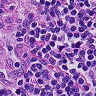
Metastatic tissue present: no